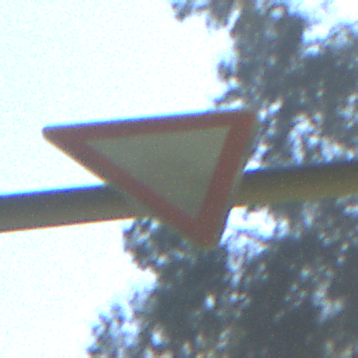
Verkehrszeichen: VorfahrtGewaehren
Umgebung: Outdoor, Nature
Tageszeit: MorningAfternoon
Wetter: Clear
Licht: Natural
Jahreszeit: NotSpecified
Kontrast: HighContrast